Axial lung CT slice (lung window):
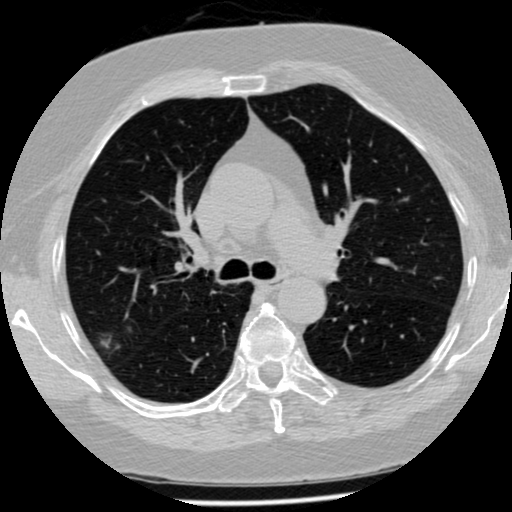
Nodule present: yes
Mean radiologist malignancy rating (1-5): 3.5